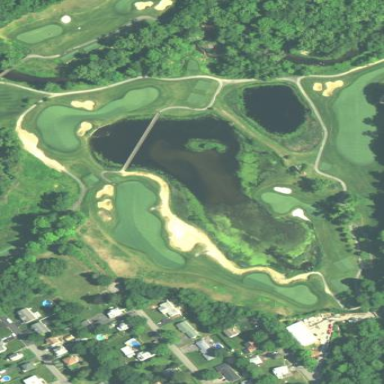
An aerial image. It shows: Golf bunker filled with sandy terrain.